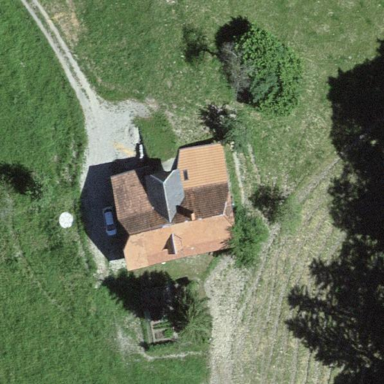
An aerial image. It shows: Farm building.